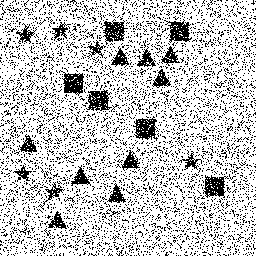
Squares: 6
Triangles: 9
Stars: 6
Total shapes: 21